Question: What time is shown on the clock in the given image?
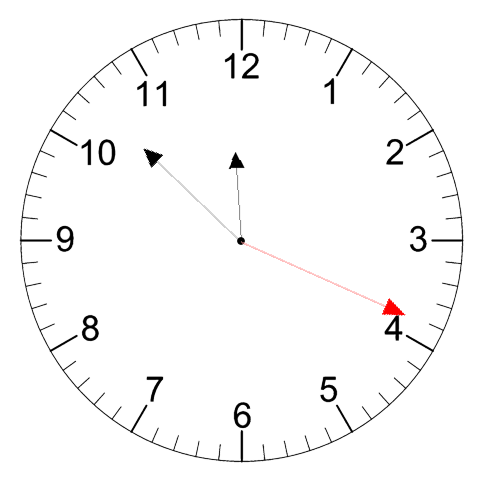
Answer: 11:52:19